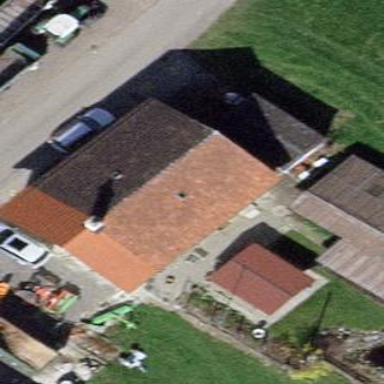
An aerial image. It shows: Simple and straightforward house.